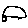
Label: car